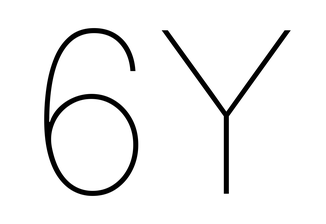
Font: Inter_Thin